Interaction volume radius: 5 \u00c5
Interaction volume height: 20 \u00c5
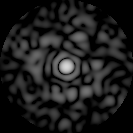
Disorder parameter: 0.8721